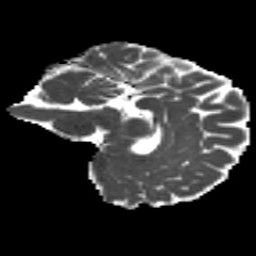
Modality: MD
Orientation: sagittal
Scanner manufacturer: siemens
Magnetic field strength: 3 T
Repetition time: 4.16 s
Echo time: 0.0806 s